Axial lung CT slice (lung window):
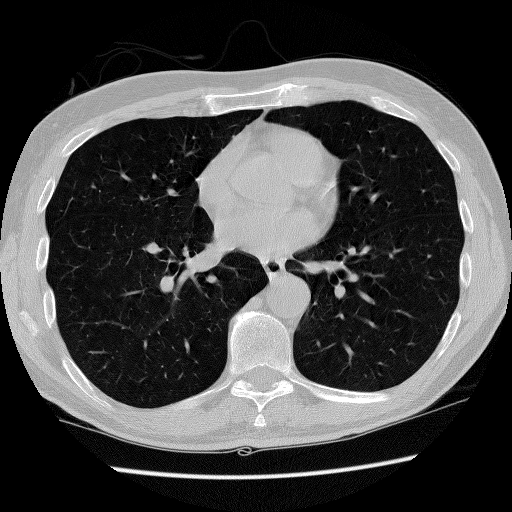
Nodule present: no